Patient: sex F, age 61
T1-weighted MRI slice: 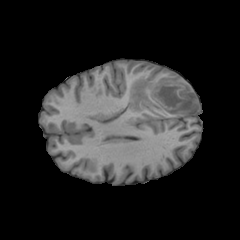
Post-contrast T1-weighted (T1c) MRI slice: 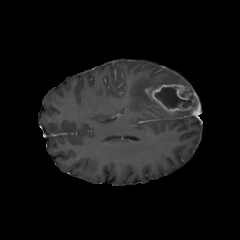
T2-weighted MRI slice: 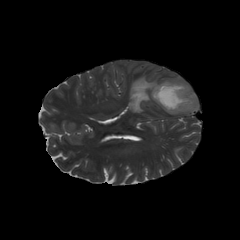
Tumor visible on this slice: yes
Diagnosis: Glioblastoma, IDH-wildtype
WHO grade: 4